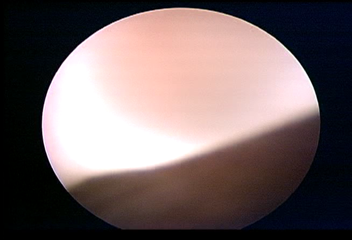
Modality: WLC
Class: Normal mucosa
Bladder cancer association: No